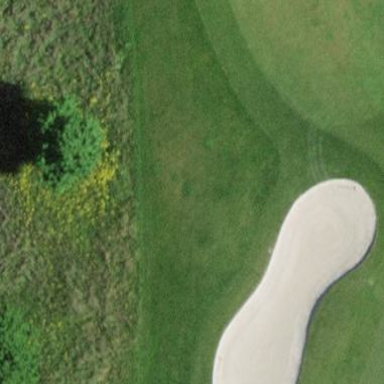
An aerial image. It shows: Golf bunker filled with sandy terrain.